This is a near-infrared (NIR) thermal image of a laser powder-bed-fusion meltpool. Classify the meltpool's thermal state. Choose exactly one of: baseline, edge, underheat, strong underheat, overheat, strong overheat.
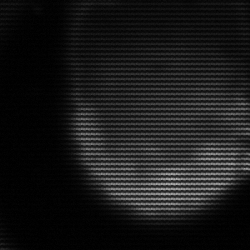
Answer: edge